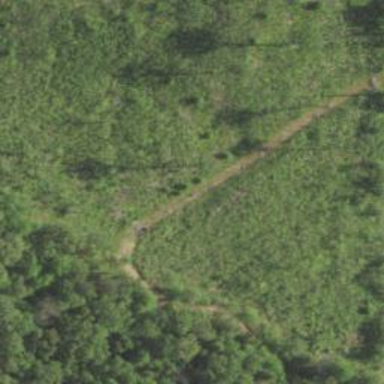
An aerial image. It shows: Abandoned railway with historical significance.